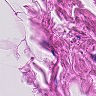
Metastatic tissue present: no